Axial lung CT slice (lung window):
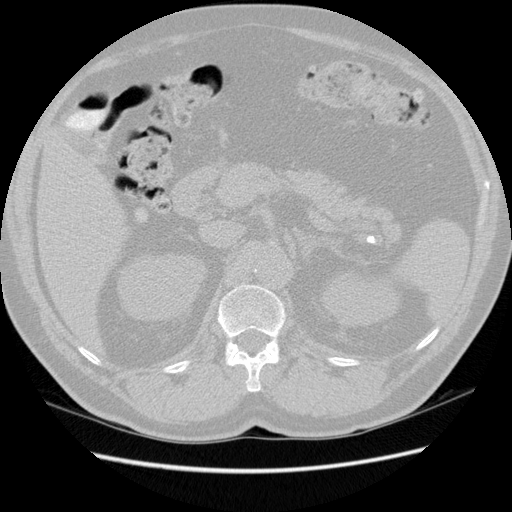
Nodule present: no